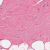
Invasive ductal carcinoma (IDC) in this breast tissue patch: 0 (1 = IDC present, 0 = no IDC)